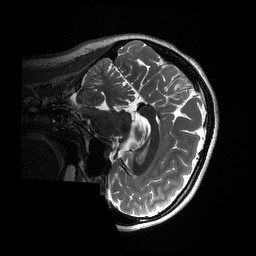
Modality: T2w
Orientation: sagittal
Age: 24
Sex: female